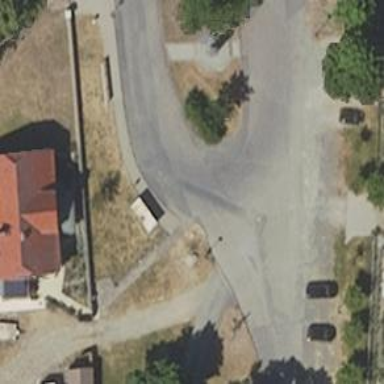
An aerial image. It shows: Smooth asphalt road in residential area.